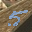
Label: 5